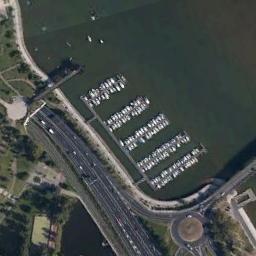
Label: harbor